Field crop: maize
Growth stage: 2
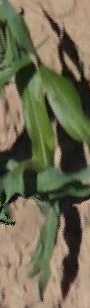
Species: maize